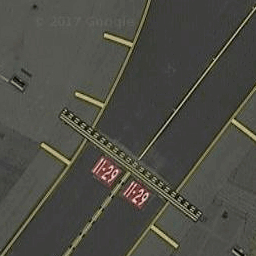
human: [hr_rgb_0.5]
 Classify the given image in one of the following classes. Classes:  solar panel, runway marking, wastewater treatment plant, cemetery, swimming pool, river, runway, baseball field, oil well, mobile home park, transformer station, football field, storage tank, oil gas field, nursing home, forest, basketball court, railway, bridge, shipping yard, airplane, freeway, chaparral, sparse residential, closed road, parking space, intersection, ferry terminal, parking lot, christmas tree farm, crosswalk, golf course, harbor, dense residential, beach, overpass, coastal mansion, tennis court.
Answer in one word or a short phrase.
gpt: runway marking